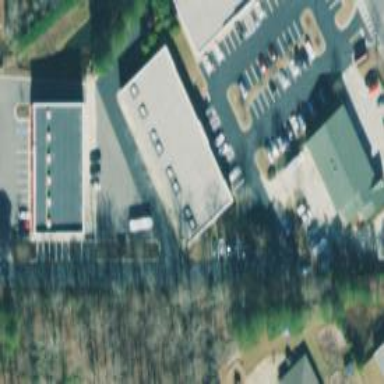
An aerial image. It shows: Retail building.